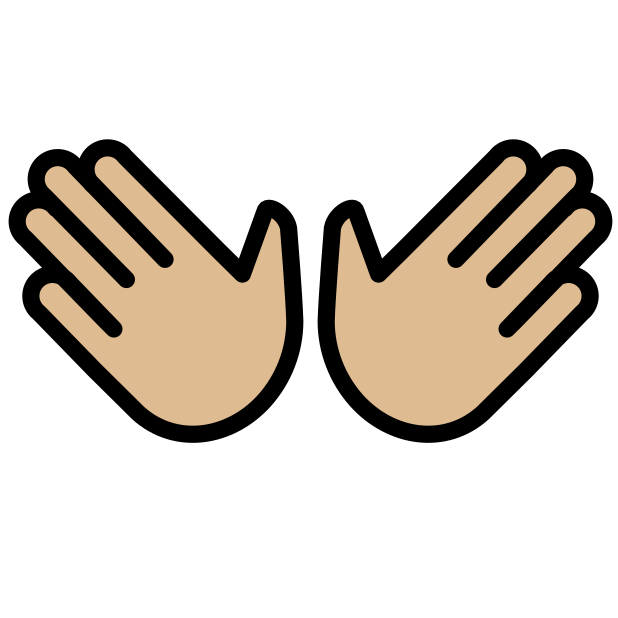
open hands: medium-light skin tone